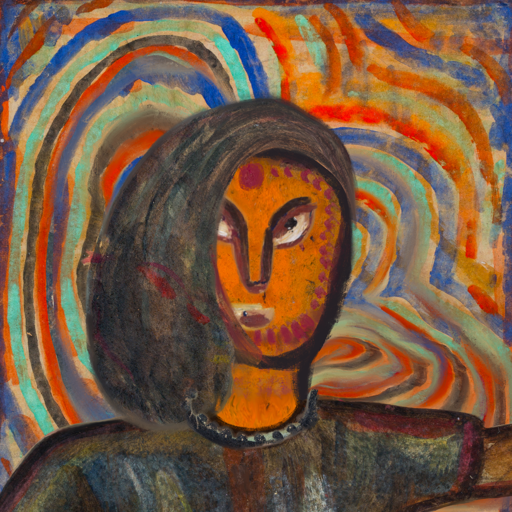
Background: Sisters, Head And Neck Front: Doll, Face Front: After_Raid, Bust: Mosgoul, Hair Front: Gypsy_Mother, Head Accessory: Blank, Second Necklace: Blank, Necklace: Childish, Baby: Blank